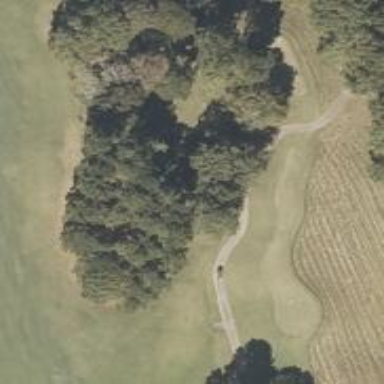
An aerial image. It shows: Service road used as golf cart path.